Question: I'm using OpenCV's 'findContours()' for blob-finding, by floodfilling at an arbitrary seed point in the contour and taking the bounding rectangle of the floodfill. However, when two blobs touch at a corner, e.g.

they share a contour, so only one of the two blobs will be floodfilled, depending on which seed point was chosen.
I could change the floodfill connectivity setting from 4 to 8, so that the blobs are fused in the floodfill. What I'd really like to do instead is ignore the small defect and count only the big blob. Can this be done without substantially changing the algorithm?
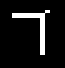
Answer: Unlike for floodfill, there's no way to use findContours with 4-connectivity natively in OpenCV.